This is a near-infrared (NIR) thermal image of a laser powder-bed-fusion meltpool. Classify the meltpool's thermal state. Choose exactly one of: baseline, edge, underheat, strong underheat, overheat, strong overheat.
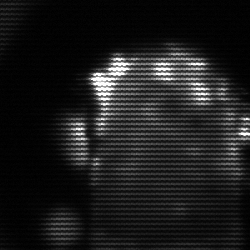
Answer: baseline